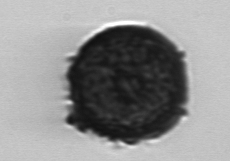
Label: Thalassiosira